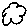
Label: cloud